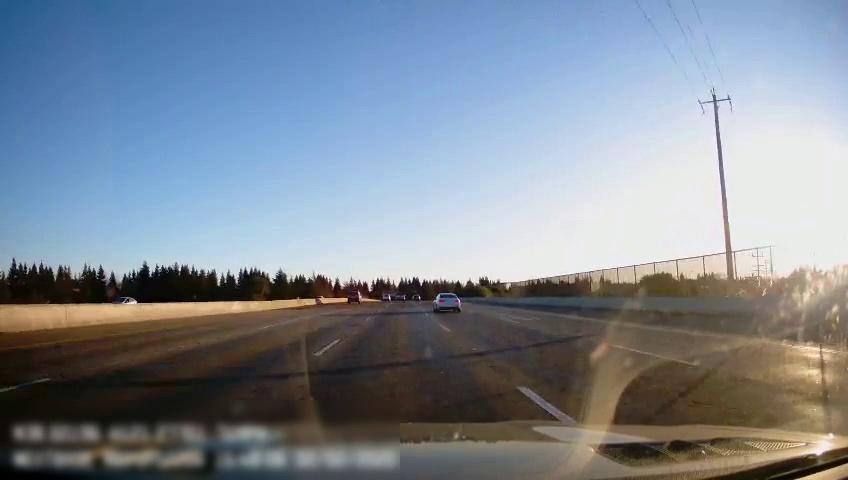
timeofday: Day
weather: Sunny
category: Drivable Space
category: Vehicles | SUV
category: Vehicles | Car
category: Vehicles | Car
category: Lanes | Alternate Lane
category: Lanes | Alternate Lane
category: Lanes | Current Lane
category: Lanes | Current Lane
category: Lanes | Alternate Lane
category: Lanes | Alternate Lane